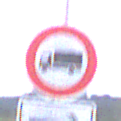
Verkehrszeichen: VerbotFuerKraftfahrzeugeUeberDreiKommaFuenfTonnen
Zusatzzeichen unten: RichtungsangabeDurchPfeile4
Umgebung: Outdoor, Nature
Tageszeit: SunriseSunset
Wetter: PartlyCloudy
Licht: Natural
Jahreszeit: NotSpecified
Kontrast: LowContrast